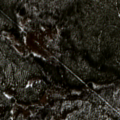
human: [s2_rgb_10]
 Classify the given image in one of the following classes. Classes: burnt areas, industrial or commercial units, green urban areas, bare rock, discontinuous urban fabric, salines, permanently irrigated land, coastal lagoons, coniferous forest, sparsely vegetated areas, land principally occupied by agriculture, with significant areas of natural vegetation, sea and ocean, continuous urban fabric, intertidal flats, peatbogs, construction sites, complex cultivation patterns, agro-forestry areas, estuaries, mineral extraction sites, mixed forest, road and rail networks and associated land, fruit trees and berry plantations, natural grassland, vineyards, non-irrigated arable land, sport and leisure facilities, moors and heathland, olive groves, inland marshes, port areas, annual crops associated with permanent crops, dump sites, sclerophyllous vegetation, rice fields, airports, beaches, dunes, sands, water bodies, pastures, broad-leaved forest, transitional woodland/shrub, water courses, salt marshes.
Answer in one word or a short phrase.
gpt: coniferous forest, mixed forest